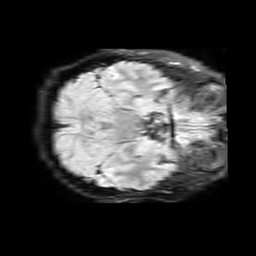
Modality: FLAIR
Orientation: axial
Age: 43
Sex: female
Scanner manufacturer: philips
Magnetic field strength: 3 T
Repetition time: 11 s
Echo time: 0.12 s